Question: When an external library contains a LINQ provider, and it throws an exception when executing a dynamic expression tree, how can I break when that expression is thrown?
For example, I use a third party LINQ2CRM provider, which allows me to call the 'Max<TSource, TResult>()' method of 'IQueryable', but when it throws an 'InvalidCastException', I fail to break on the spot when the exception is thrown, making it hard to review the stack-trace because it's already unwinded when the debugger breaks it in my code. I've set "break on throw" for the mentioned exception. My debug settings are:

---
Clarification on where exactly I'd want to break. I want to break in side the LINQ Expression, but instead, I want to break when the expression tree is executed, or, put in other words, when the 'IQueryable' extension method 'Max()' calls the override provided by the LINQ provider. The top of the stacktrace looks like this, which is where I would like to break inside (or step through, or whatever):
'''
at XrmLinq.QueryProviderBase.Execute<URL>
at System.Linq.Queryable.Max<URL>
'''
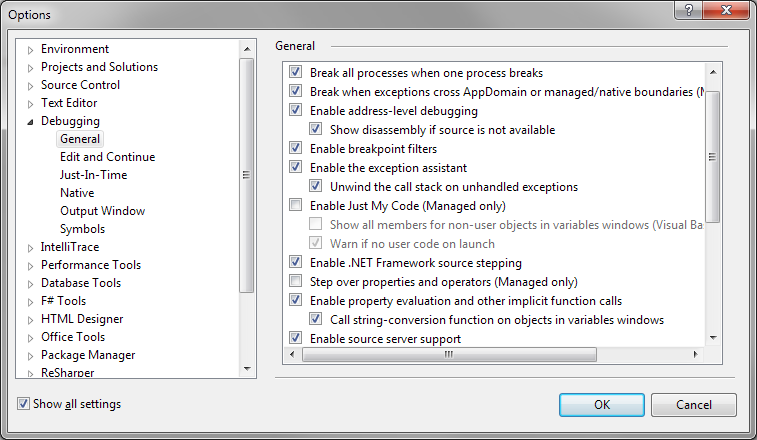
Answer: I may not be understanding the problem, but instead of actually breaking on the line (which doesn't appear to be possible), would it be enough to put a try-catch inside your expression tree and log the exception?
'''
static void Main(string[] args)
{
var logExceptionMethod = typeof (Program).GetMethod("LogException", BindingFlags.Static | BindingFlags.NonPublic);
var createFileMethod = typeof (System.IO.File).GetMethod("Create", new[] {typeof(string)});
// Parameter for the catch block
var exception = Expression.Parameter(typeof(Exception));
var expression =
Expression.TryCatch(
Expression.Block(typeof(void),
// Try to create an invalid file
Expression.Call(createFileMethod, Expression.Constant("abcd/\"))),
// Log the exception from the catch
Expression.Catch(exception, Expression.Call(logExceptionMethod, exception)));
Expression.Lambda<Action>(expression).Compile()();
}
static void LogException(Exception ex)
{
Console.WriteLine(ex.Message + "
" + ex.StackTrace);
}
'''
Console output:
'''
The filename, directory name, or volume label syntax is incorrect.
at System.IO.__Error.WinIOError(Int32 errorCode, String maybeFullPath)
at System.IO.FileStream.Init(String path, FileMode mode, FileAccess access, Int32 rights, Boolean useRights, FileShare share, Int32 bufferSize, FileOptions options, SECURITY_ATTRIBUTES secAttrs, String msgPath, Boolean bFromProxy, Boolean useLongPath)
at System.IO.FileStream..ctor(String path, FileMode mode, FileAccess access, FileShare share, Int32 bufferSize, FileOptions options)
at System.IO.File.Create(String path)
at lambda_method(Closure )
'''